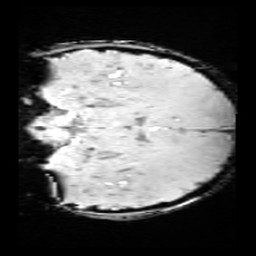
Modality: SWI
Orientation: coronal
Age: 10
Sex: male
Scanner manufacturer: siemens
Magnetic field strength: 3 T
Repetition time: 0.027 s
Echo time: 0.02 s